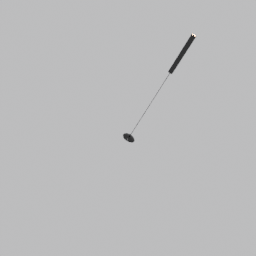
Label: lighting